Field crop: maize
Growth stage: 1
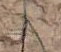
Species: salsola